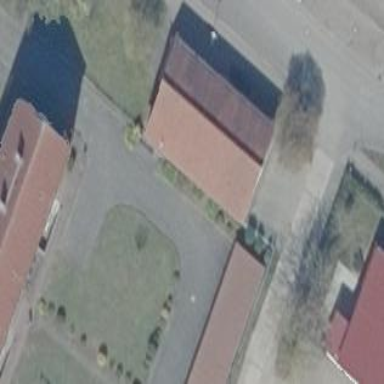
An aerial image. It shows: Commercial building.